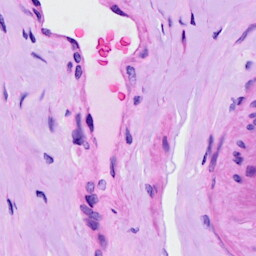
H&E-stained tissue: Ovarian